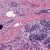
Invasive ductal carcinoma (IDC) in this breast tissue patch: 0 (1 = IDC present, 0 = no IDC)